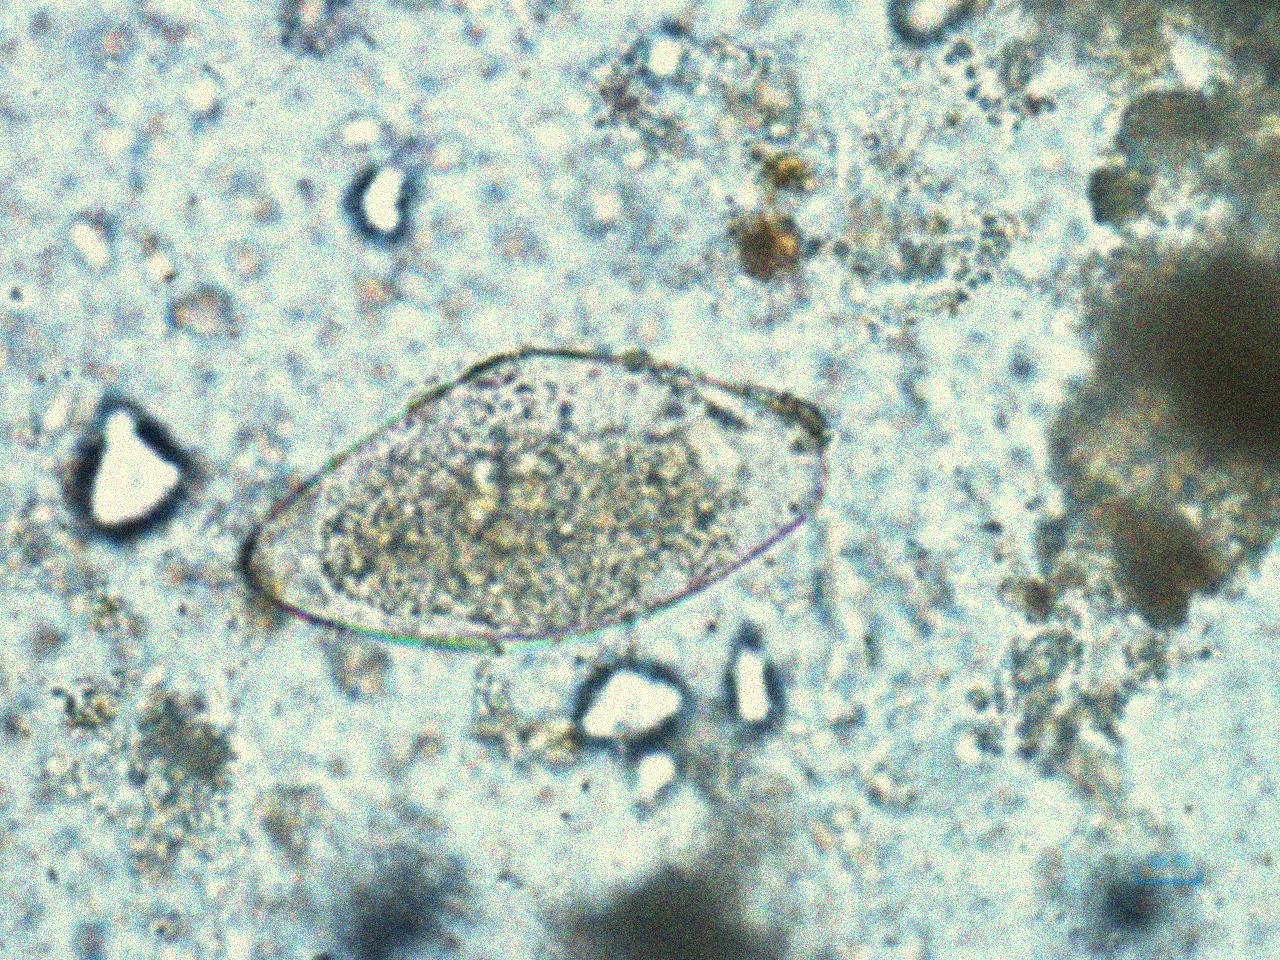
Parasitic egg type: Fasciolopsis buski